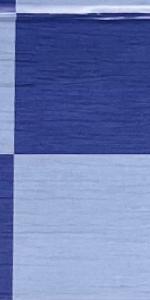
Label: Empty